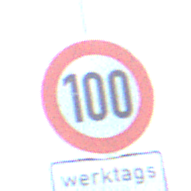
Verkehrszeichen: Geschwindigkeit100
Zusatzzeichen unten: ZeitangabenMitBeschraenkungAufWochentage7
Umgebung: Outdoor, Nature
Tageszeit: SunriseSunset
Wetter: PartlyCloudy
Licht: Natural
Jahreszeit: NotSpecified
Kontrast: MediumContrast